Field crop: maize
Growth stage: 2
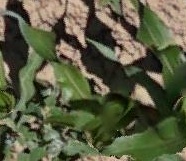
Species: maize